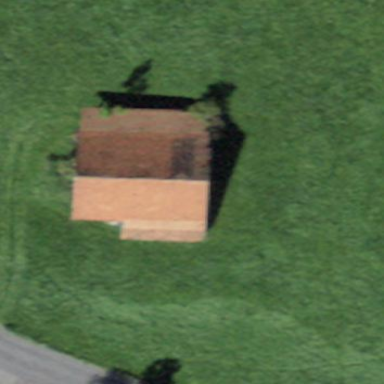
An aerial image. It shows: Barn.